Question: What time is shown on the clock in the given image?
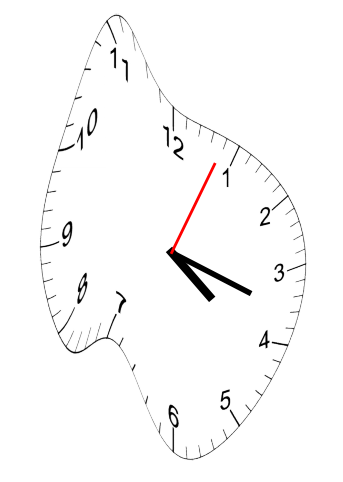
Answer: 04:18:04